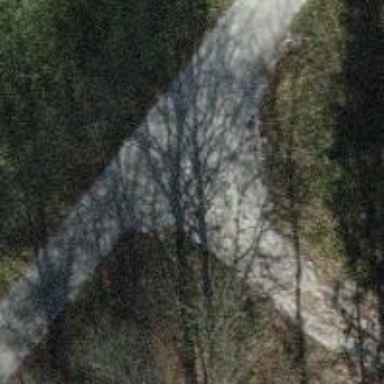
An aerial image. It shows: Track road.